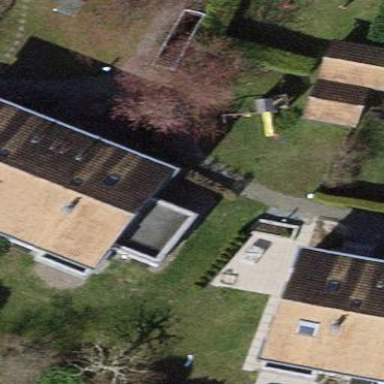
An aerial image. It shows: Terrace building.